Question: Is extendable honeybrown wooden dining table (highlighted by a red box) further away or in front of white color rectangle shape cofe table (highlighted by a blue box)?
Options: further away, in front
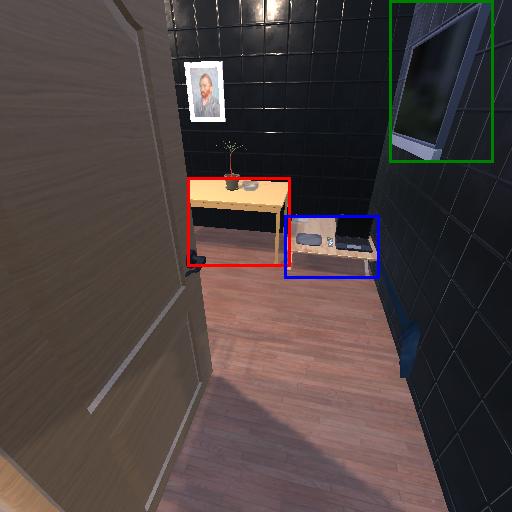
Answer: further away